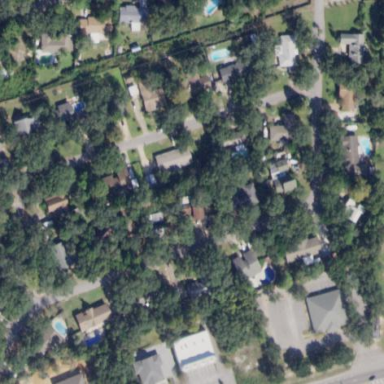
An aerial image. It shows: Residential area consisting of single-family homes.